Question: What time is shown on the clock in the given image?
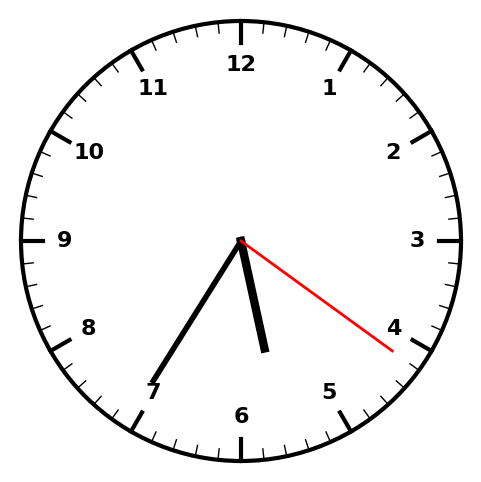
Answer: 05:35:21